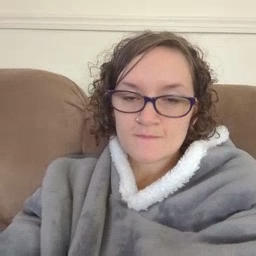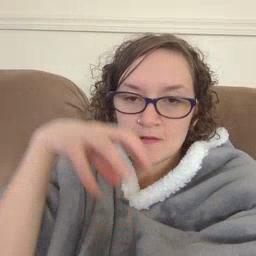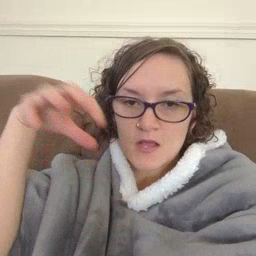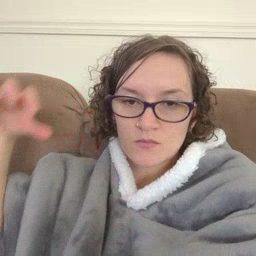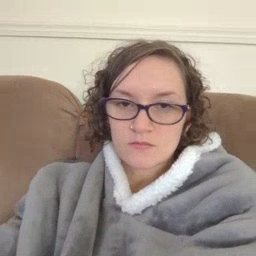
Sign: cloud